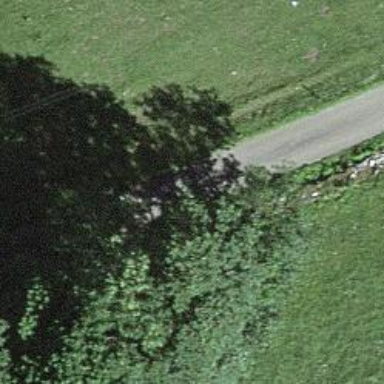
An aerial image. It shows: Well-maintained track road of grade 1.